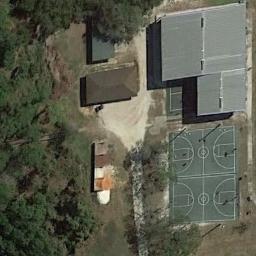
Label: basketball_court